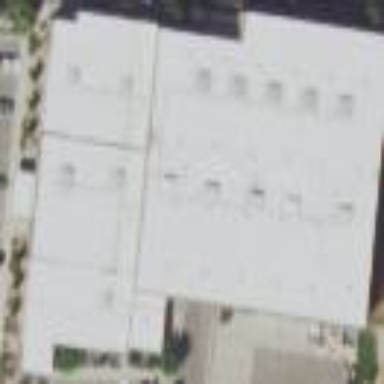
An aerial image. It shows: Industrial building.